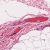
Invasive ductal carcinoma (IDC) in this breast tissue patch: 0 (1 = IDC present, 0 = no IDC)